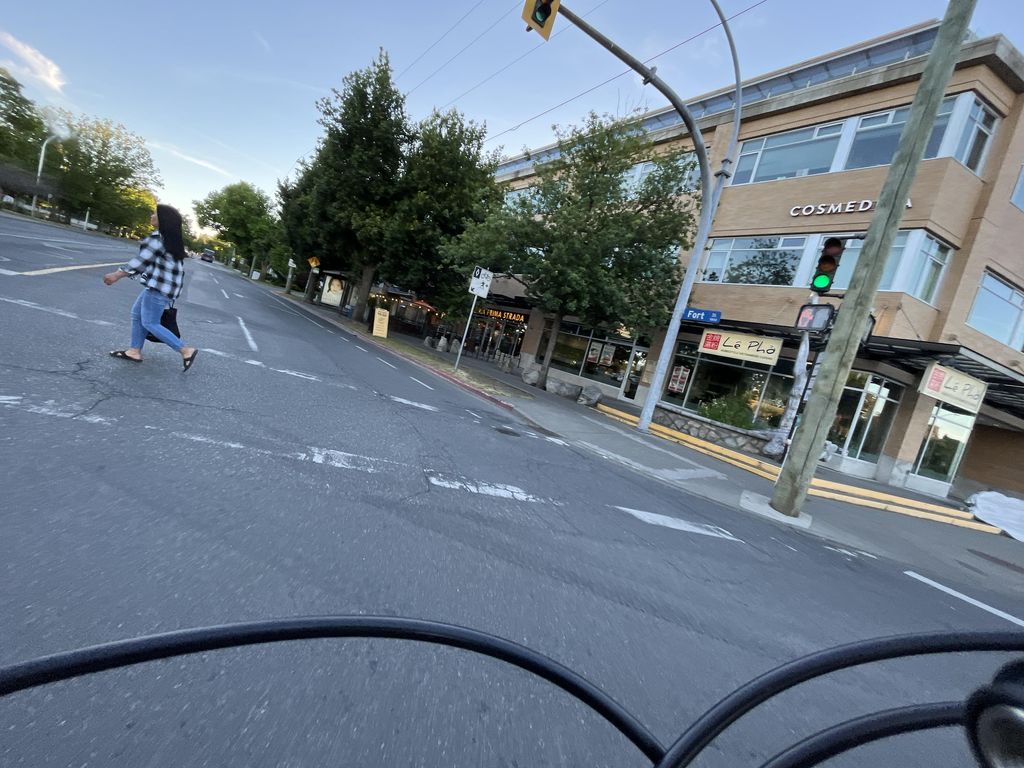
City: victoria